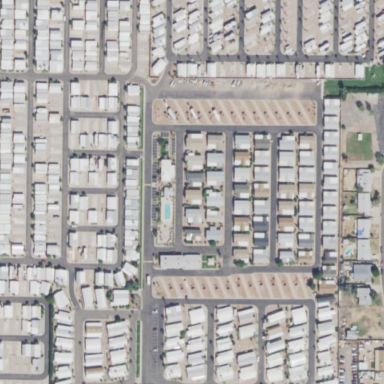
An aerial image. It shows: Residential area that also serves as caravan site.